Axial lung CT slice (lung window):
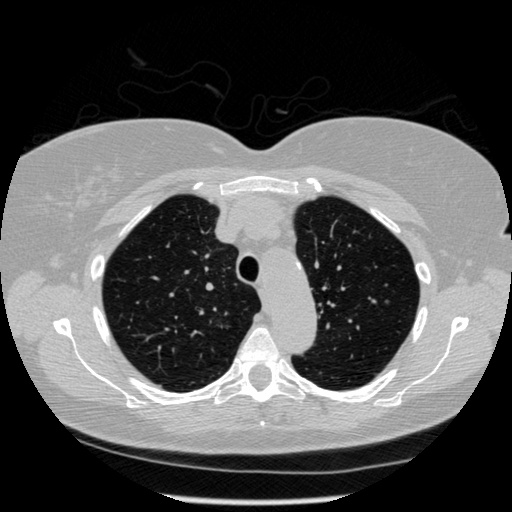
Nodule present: yes
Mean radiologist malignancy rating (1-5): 3